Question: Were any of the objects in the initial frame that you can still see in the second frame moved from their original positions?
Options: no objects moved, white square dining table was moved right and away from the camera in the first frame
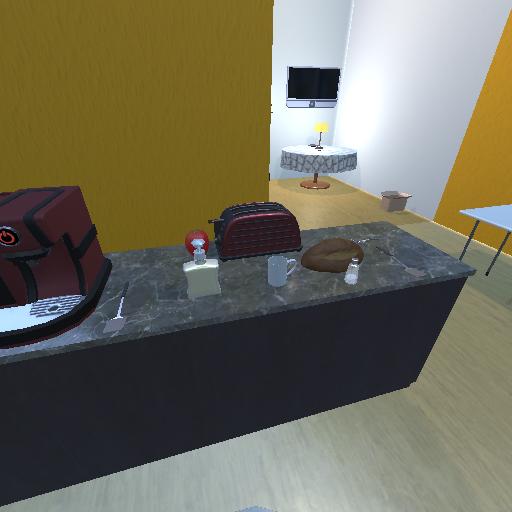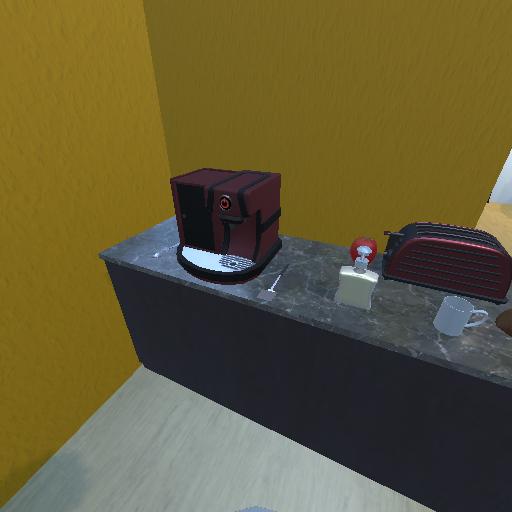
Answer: no objects moved